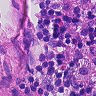
Metastatic tissue present: no